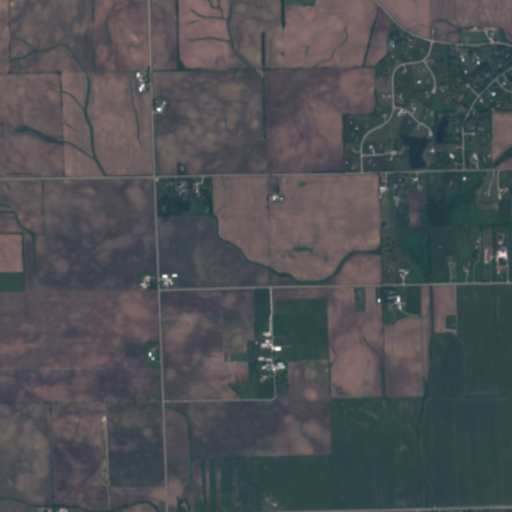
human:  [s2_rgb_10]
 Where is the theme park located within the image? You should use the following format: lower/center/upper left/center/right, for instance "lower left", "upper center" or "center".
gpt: The theme park is located in the lower center of the image.
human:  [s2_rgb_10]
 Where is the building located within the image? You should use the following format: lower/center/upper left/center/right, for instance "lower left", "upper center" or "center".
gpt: The building is located in the lower center of the image.
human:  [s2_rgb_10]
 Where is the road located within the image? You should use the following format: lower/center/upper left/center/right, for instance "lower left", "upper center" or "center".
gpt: There is no road in the image.